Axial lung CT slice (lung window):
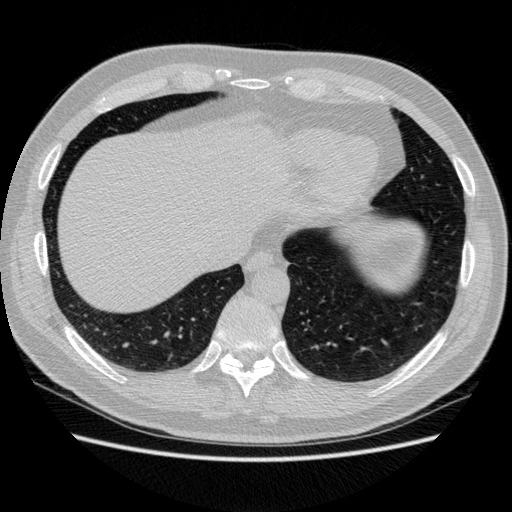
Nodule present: no